Question: There is an ASPX page with code-behind and it has stylesheet/Jquery used in it.
I do not know much about stylesheet or Jquery but I need to debug this page as the border is not shown fully when page is rendered.
Within stylesheet there is this code and it says 'left bottom no repeat'.
'''
#variantslider .slides_container
{
width: 350px;
display: none;
vertical-align: middle;
background: url('bg_slider_box.png') left bottom no-repeat;
padding-left: 15px;
height: 55px;
}
'''
I donot know what do I need to do to get full border. I do not how to debug this page to check if there is anything that is stopping in getting full border.
Currently the output is something below which has left bottom border. Please suggest.

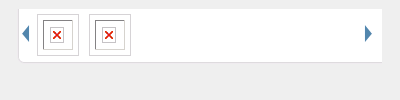
Answer: Apparently is not found the 'bg_slider_box.png' in this line
'''
background: url('bg_slider_box.png') left bottom no-repeat;
'''
See where is located on your disk, and give the correct url, eg something like
'''
background: url('/images/bg_slider_box.png') left bottom no-repeat;
'''